Field crop: tomato
Growth stage: 2
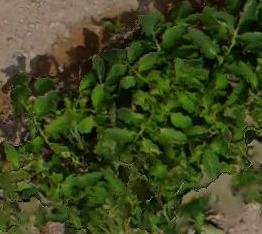
Species: tomato